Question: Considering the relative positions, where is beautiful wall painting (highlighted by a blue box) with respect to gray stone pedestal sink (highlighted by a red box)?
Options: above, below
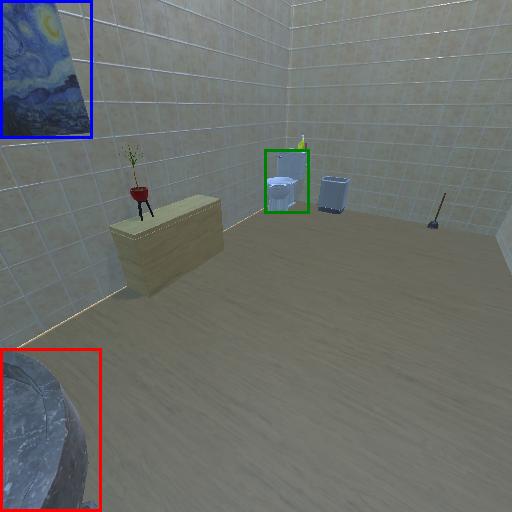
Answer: above